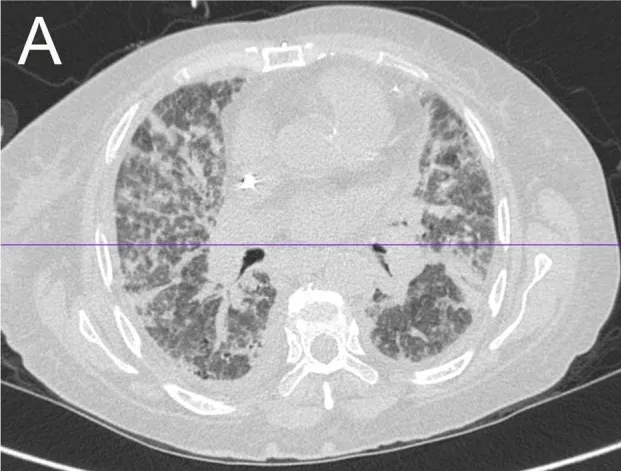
Comparison of imaging before and after treatment (plasmaphoresis). (A) HRCT showing alveolar and interstitial pulmonary edema of bilateral lung fields.
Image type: radiology (ct)